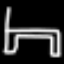
Label: bed